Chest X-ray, PA view. Patient: 34 years old, sex M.
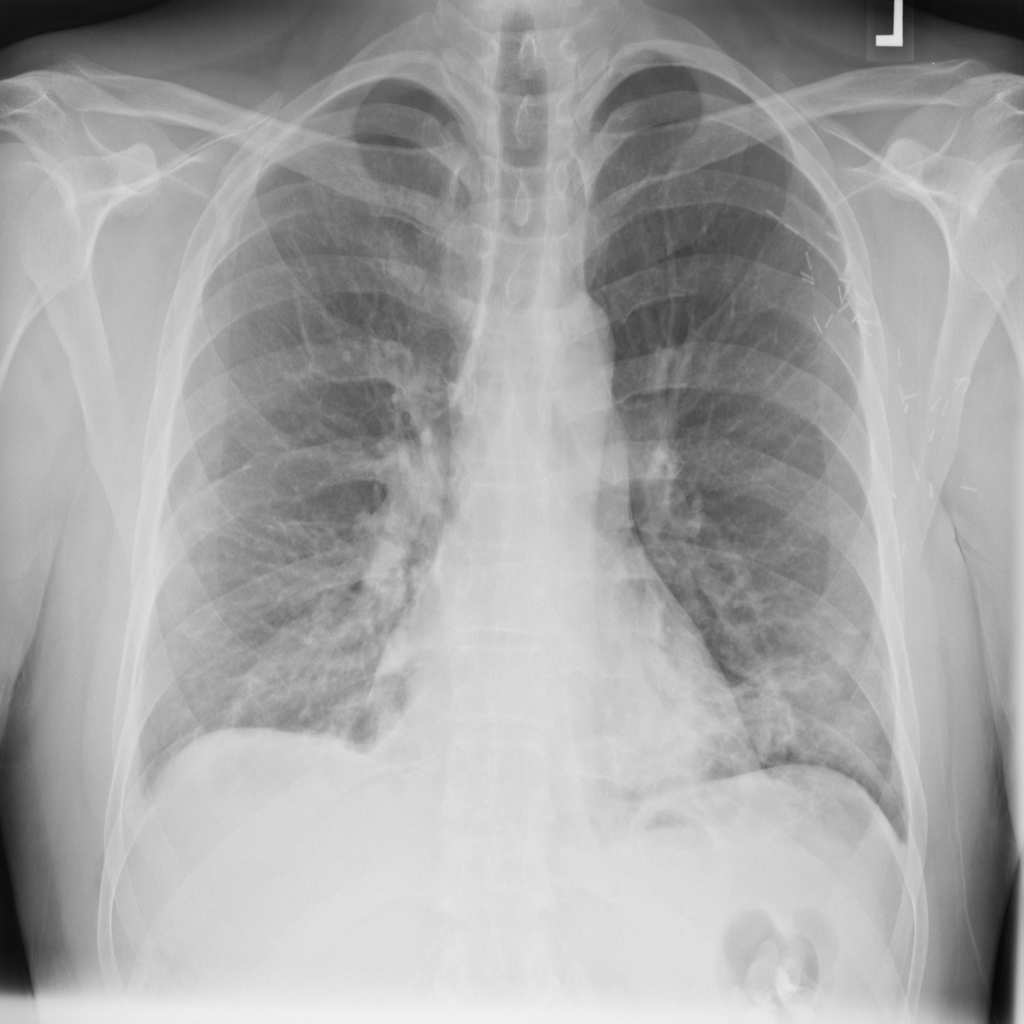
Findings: Infiltration